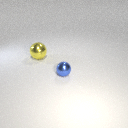
large yellow metal sphere to the left of small blue metal sphere